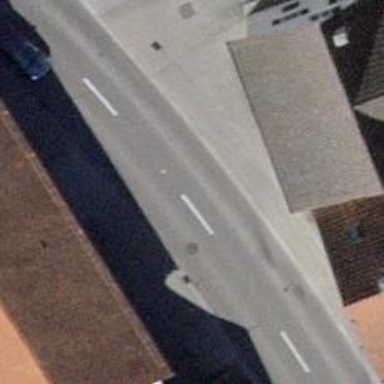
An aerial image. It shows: Secondary road with asphalt surface. The right sidewalk also has asphalt surface.